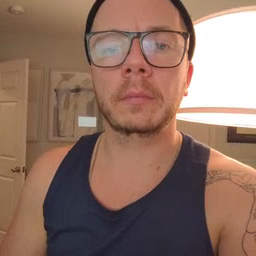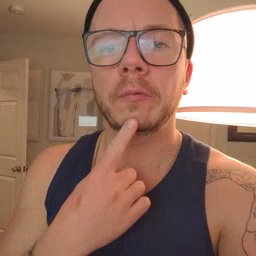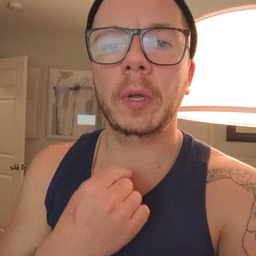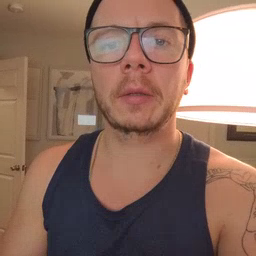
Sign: red